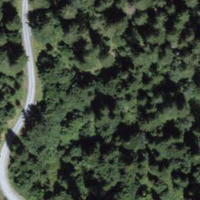
EUNIS habitat code: 43
Species observed at this site:
Lysandra coridon